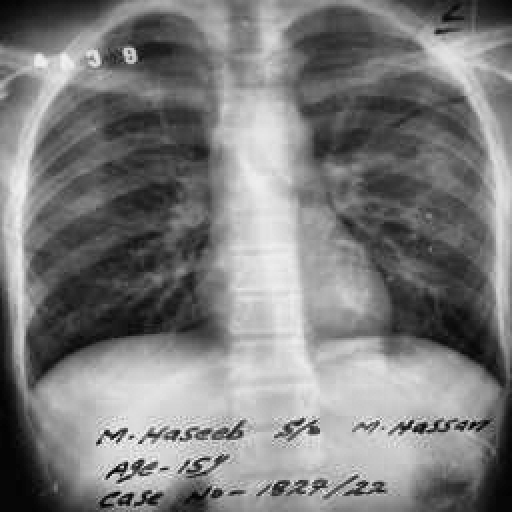
Finding: TUBERCULOSIS